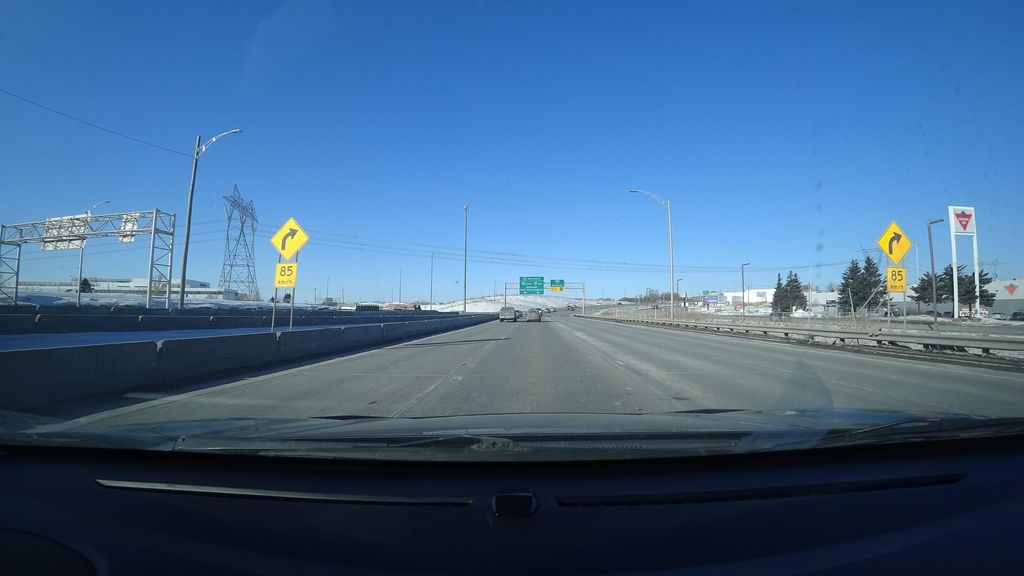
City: quebec_city